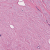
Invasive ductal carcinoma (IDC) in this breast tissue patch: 1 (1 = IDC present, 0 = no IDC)